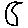
Label: moon